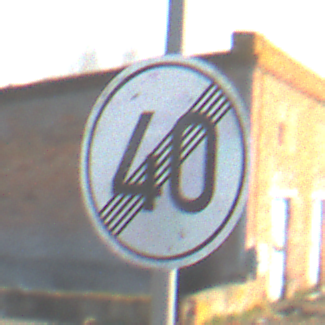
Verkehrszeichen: EndeGeschwindigkeit40
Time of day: MorningAfternoon
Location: Outdoor (Suburban)
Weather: PartlyCloudy
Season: NotSpecified
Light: Natural